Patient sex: M
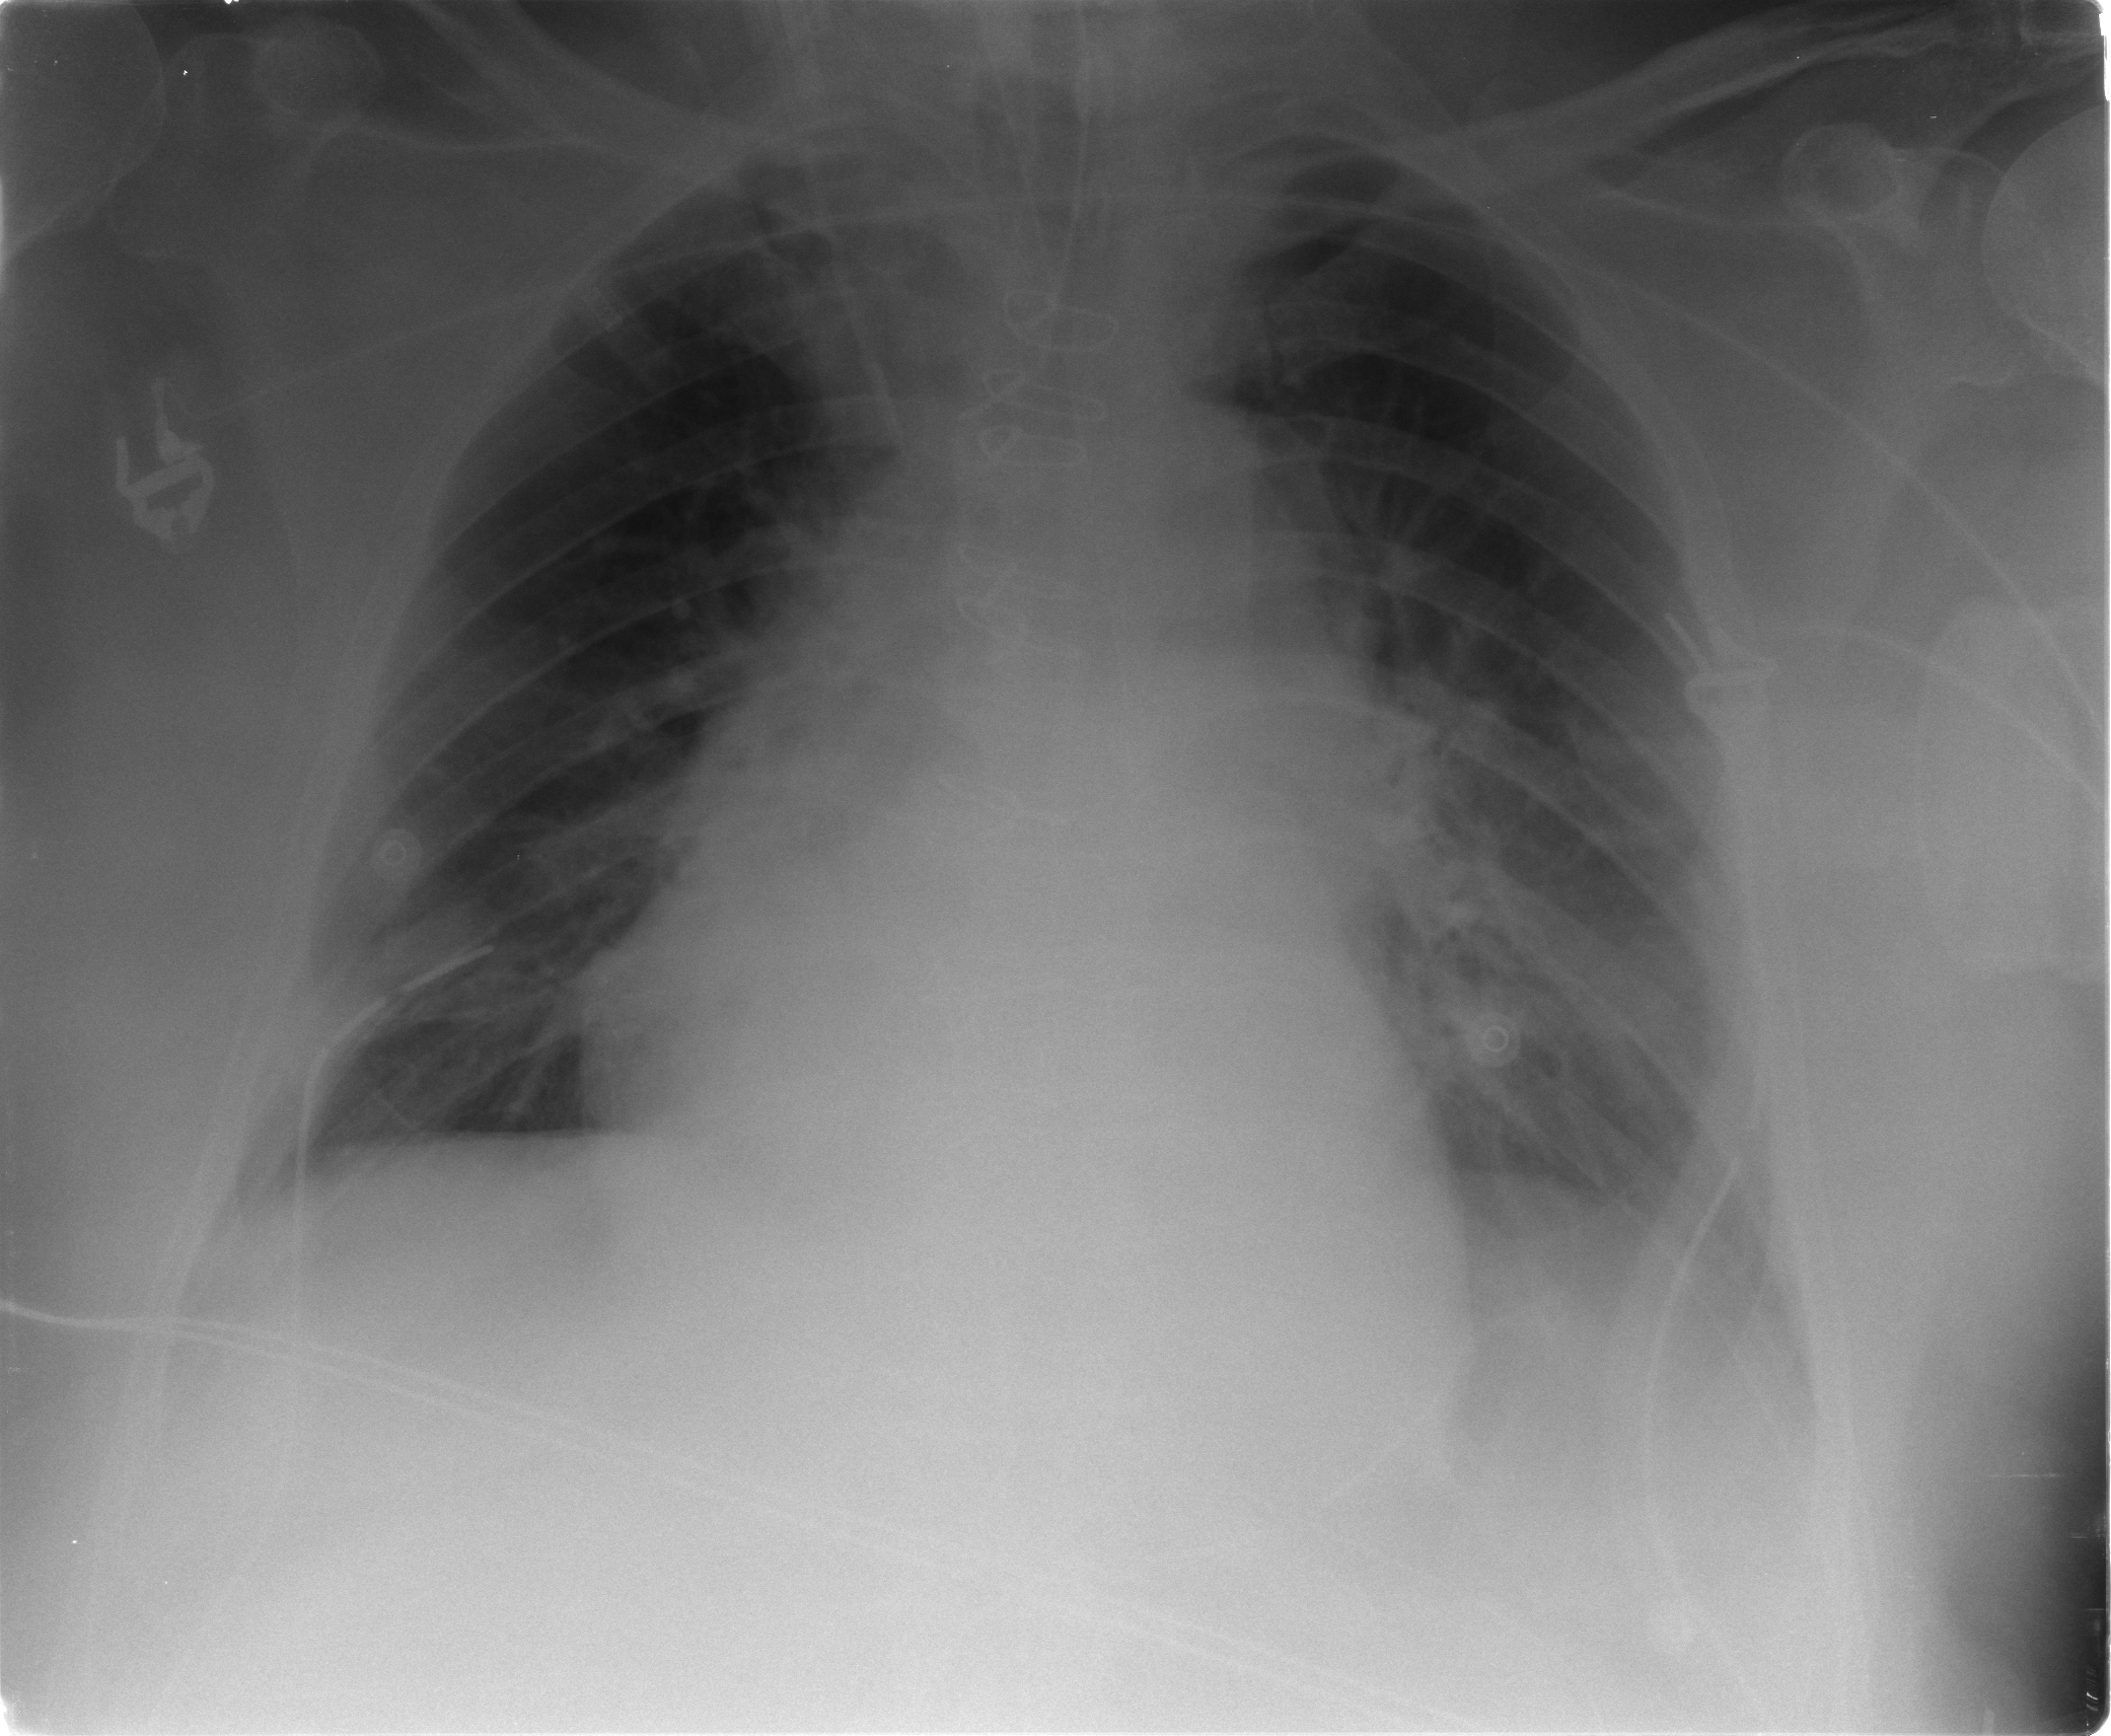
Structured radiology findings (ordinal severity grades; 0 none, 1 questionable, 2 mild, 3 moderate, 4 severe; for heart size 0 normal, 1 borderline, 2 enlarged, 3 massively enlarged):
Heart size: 2
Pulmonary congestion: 1
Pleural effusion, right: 0
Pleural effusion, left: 1
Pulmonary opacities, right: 0
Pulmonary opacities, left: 1
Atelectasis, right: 2
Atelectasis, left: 2